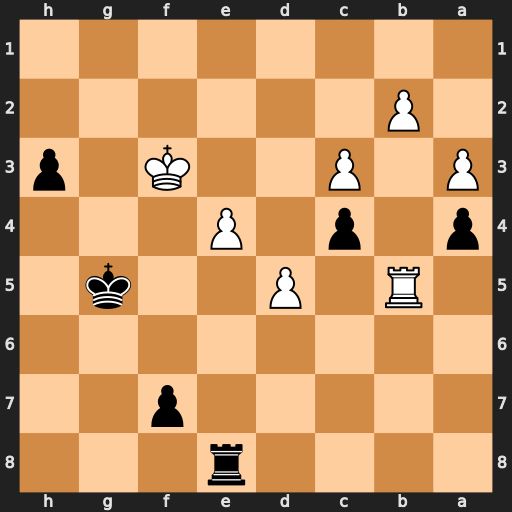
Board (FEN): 4r3/5p2/8/1R1P2k1/p1p1P3/P1P2K1p/1P6/8
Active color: b
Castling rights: -
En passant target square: -
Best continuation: Rh8 d6+ Kg6